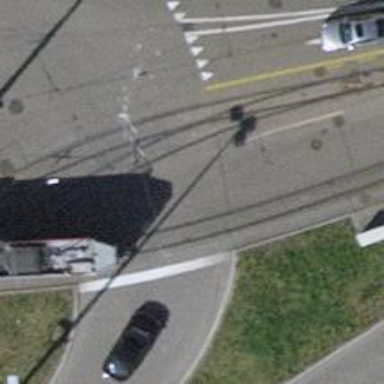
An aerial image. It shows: Tram crossing on the railway.